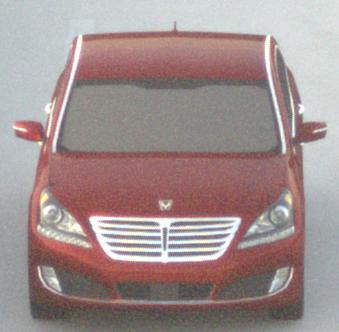
Make: Hyundai
Model: Equus
Detailed model: Gen. 2 VI
Model produced from: 2009
Model produced until: 2016
Doors: 4
Color: red
Road condition: dry road
Daytime: sunrise or sunset
Contrast: low contrast